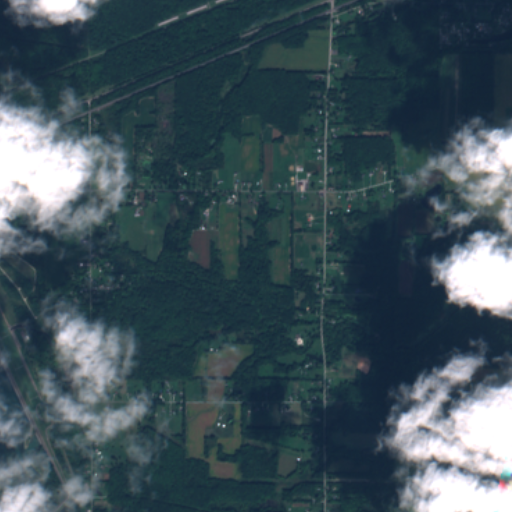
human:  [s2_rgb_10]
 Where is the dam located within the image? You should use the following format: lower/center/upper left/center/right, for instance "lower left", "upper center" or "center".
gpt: The dam is located in the lower left of the image.
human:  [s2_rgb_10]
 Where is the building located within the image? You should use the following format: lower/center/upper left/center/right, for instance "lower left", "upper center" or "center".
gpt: The building is located in the upper left of the image.
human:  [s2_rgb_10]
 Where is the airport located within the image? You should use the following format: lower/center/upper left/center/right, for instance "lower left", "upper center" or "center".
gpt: There is no airport in the image.